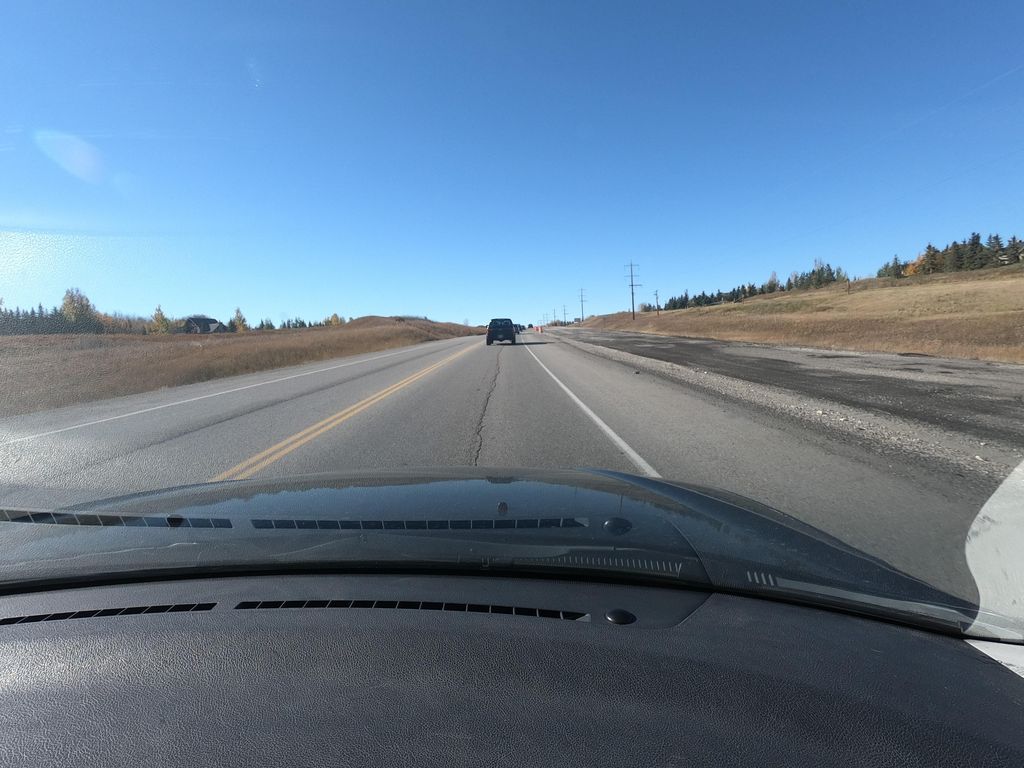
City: calgary